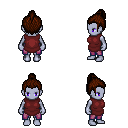
a pixel art fantasy rpg character, female body template, dark elf, purple skin, maroon tunic, magenta pants, brown short topknot hairstyle, four views (front, back, left, right), 2x2 character sprite sheet, small pixel art, hard edges, no anti-aliasing